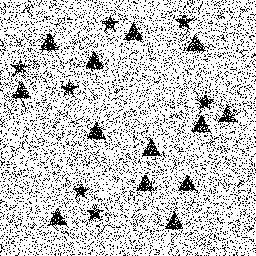
Squares: 0
Triangles: 13
Stars: 7
Total shapes: 20